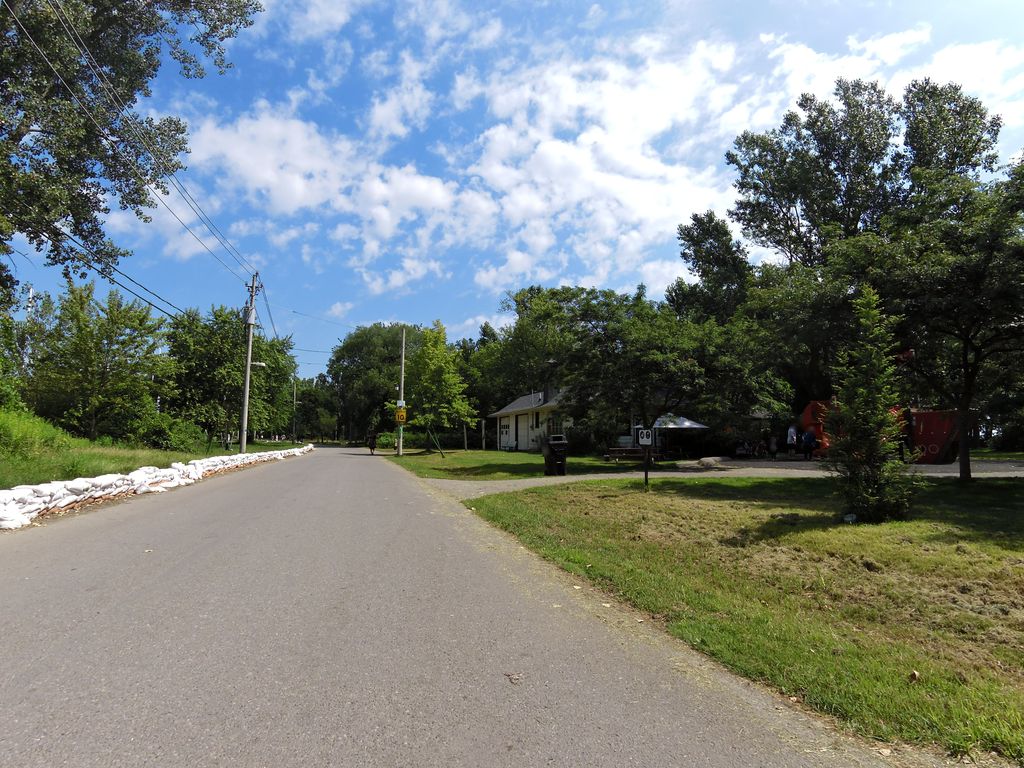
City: toronto